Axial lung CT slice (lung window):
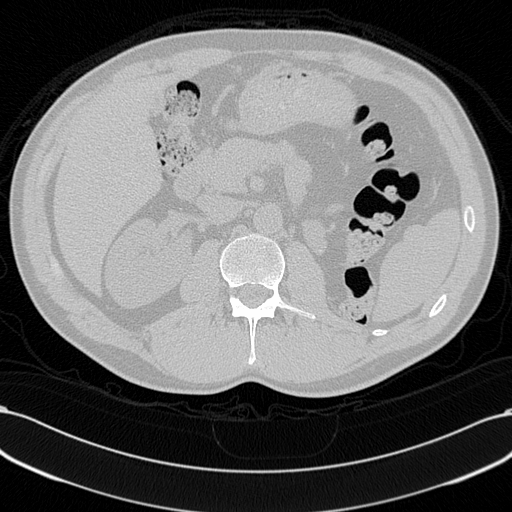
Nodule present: no